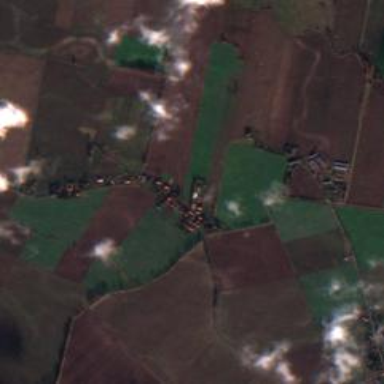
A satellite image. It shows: View of farmland.